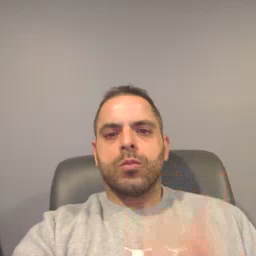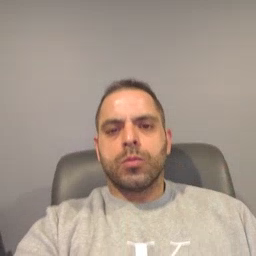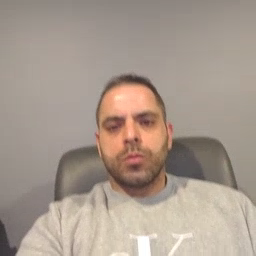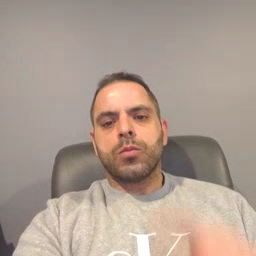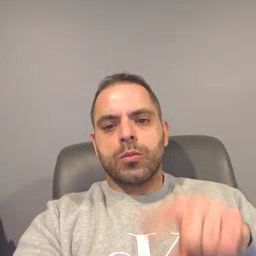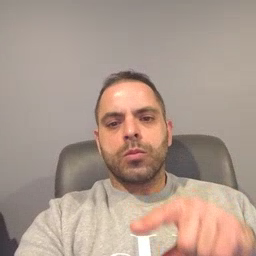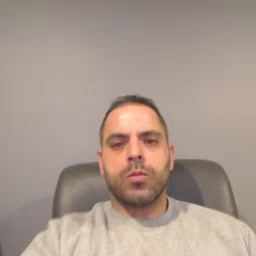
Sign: time